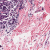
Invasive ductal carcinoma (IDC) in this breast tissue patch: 0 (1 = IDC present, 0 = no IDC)